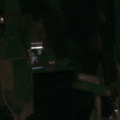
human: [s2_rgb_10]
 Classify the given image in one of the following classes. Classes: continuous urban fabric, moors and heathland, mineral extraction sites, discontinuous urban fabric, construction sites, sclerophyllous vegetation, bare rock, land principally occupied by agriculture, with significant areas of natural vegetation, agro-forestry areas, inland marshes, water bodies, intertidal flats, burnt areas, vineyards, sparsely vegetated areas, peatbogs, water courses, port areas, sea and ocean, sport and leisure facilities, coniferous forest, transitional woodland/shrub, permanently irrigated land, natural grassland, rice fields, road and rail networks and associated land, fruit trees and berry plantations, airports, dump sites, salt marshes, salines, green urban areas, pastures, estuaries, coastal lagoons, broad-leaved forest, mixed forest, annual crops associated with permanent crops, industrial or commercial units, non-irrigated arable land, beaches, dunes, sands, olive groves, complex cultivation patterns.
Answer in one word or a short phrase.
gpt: non-irrigated arable land, land principally occupied by agriculture, with significant areas of natural vegetation, coniferous forest, mixed forest, transitional woodland/shrub